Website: bh-photo
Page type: delivery-shipping
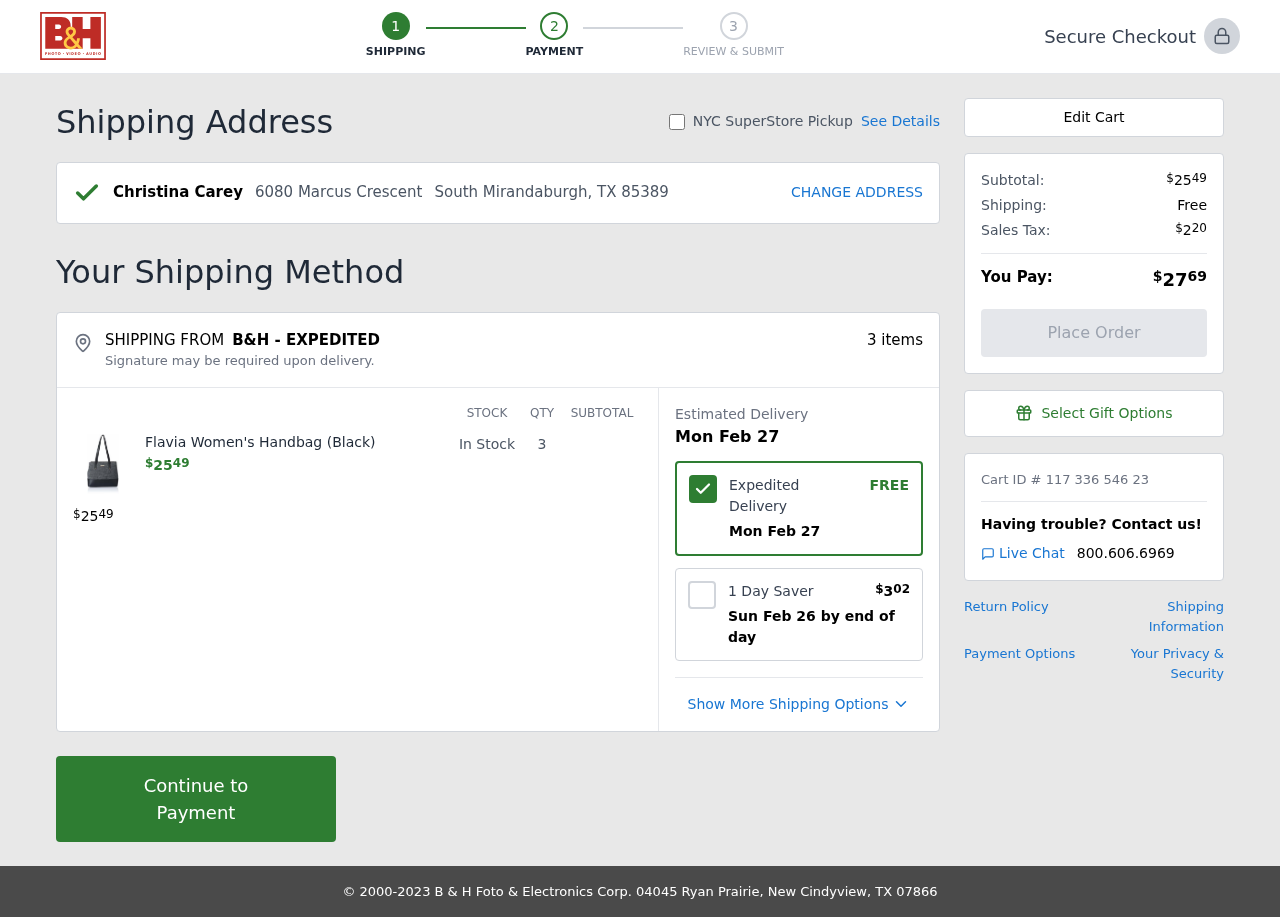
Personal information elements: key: PII_CITY_STATE_ZIP
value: South Mirandaburgh, TX 85389
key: PII_FULLNAME
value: Christina Carey
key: PII_STREET
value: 6080 Marcus Crescent
Product elements: key: PRODUCT1_NAME
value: Flavia Women's Handbag (Black)
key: PRODUCT1_PRICE
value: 25.49
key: PRODUCT1_QUANTITY
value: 3
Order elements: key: ORDER_NUM_ITEMS
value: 3 items
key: ORDER_SUBTOTAL
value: $2549
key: ORDER_DELIVERY_DATE
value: Mon Feb 27
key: ORDER_SHIPPING_COST_ALT
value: $302
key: ORDER_SHIPPING_DATE
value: Sun Feb 26 by end of day
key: ORDER_SHIPPING_COST
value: Free
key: ORDER_TAX
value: $220
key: ORDER_TOTAL
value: $2769
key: ORDER_ID
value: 117 336 546 23